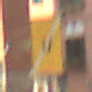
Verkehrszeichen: EndeUmleitung
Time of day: MorningAfternoon
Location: Outdoor (Urban)
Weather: Clear
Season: NotSpecified
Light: Natural